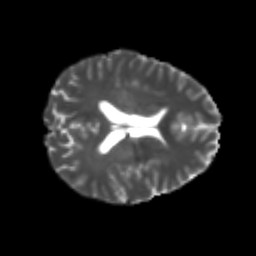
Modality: T2w
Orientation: axial
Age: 21
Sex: male
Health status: healthy
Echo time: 0.074 s